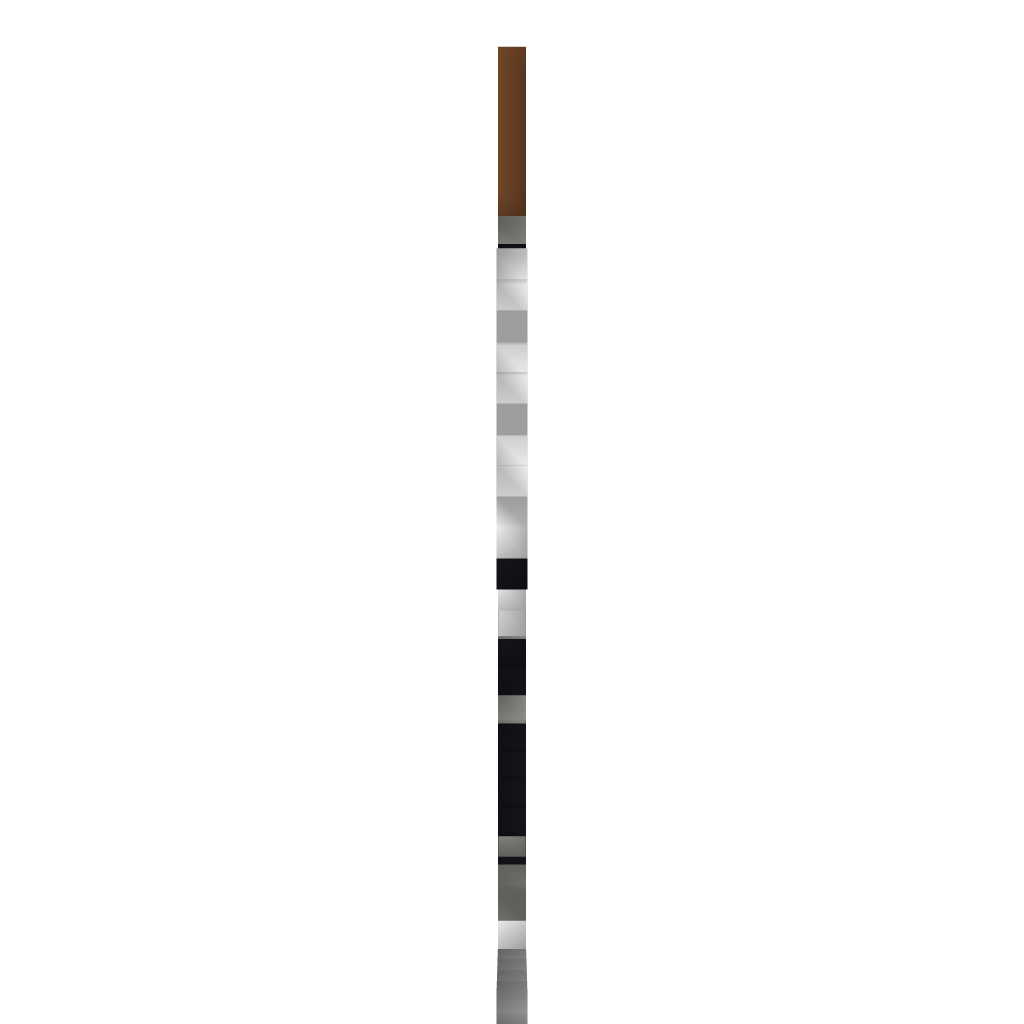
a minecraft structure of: MasterSteve2 Statue